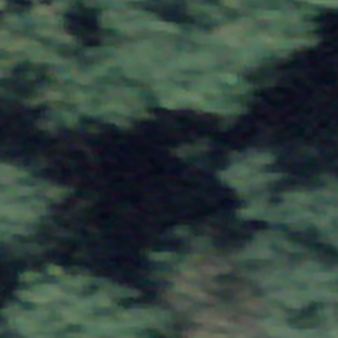
Label: other